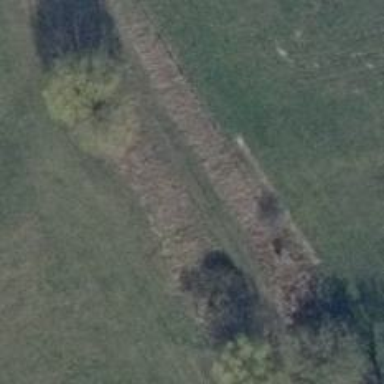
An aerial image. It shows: Track with grade 5 tracktype.